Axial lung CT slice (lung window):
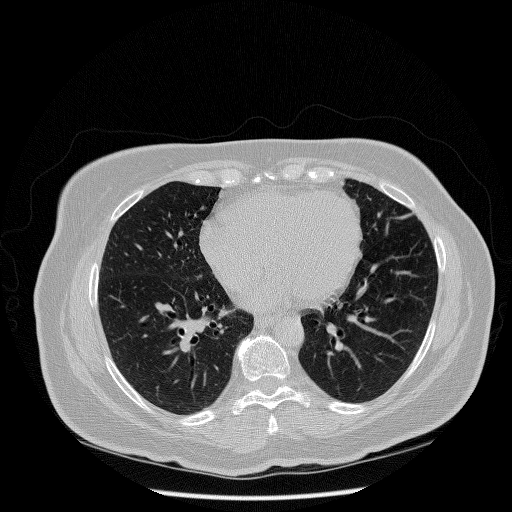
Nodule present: no